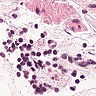
Metastatic tissue present: no